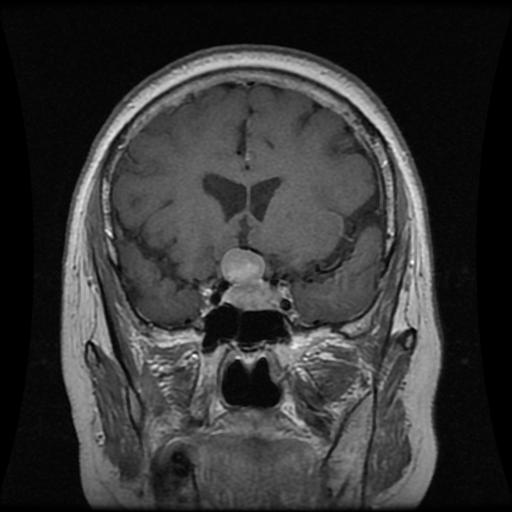
Label: pituitary